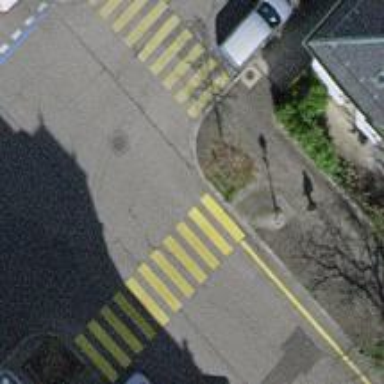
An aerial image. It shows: Kerb serving as barrier.